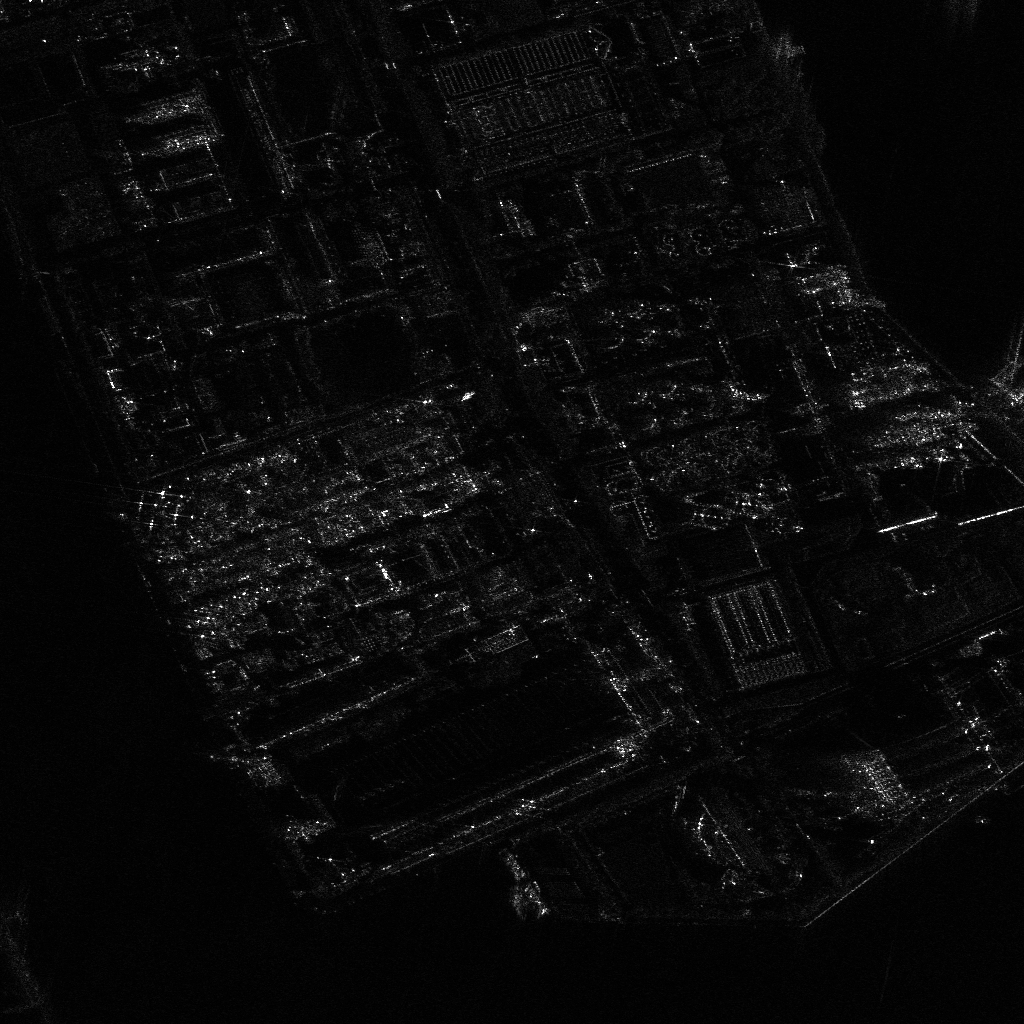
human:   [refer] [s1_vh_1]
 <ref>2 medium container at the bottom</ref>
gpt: <box>[[50, 87, 53, 88, 54], [48, 83, 51, 84, 61]]</box>